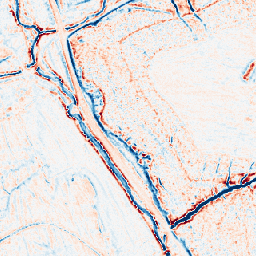
Category: edge_preserving
Decomposition family: bilateral
Decomposition parameters: d: 9
sigma_color: 50
sigma_space: 75
Upsampling method: nearest
Upsampling parameters: scale: 8
Upsampling scale: 8